Field crop: maize
Growth stage: 2
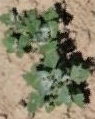
Species: chenopodium